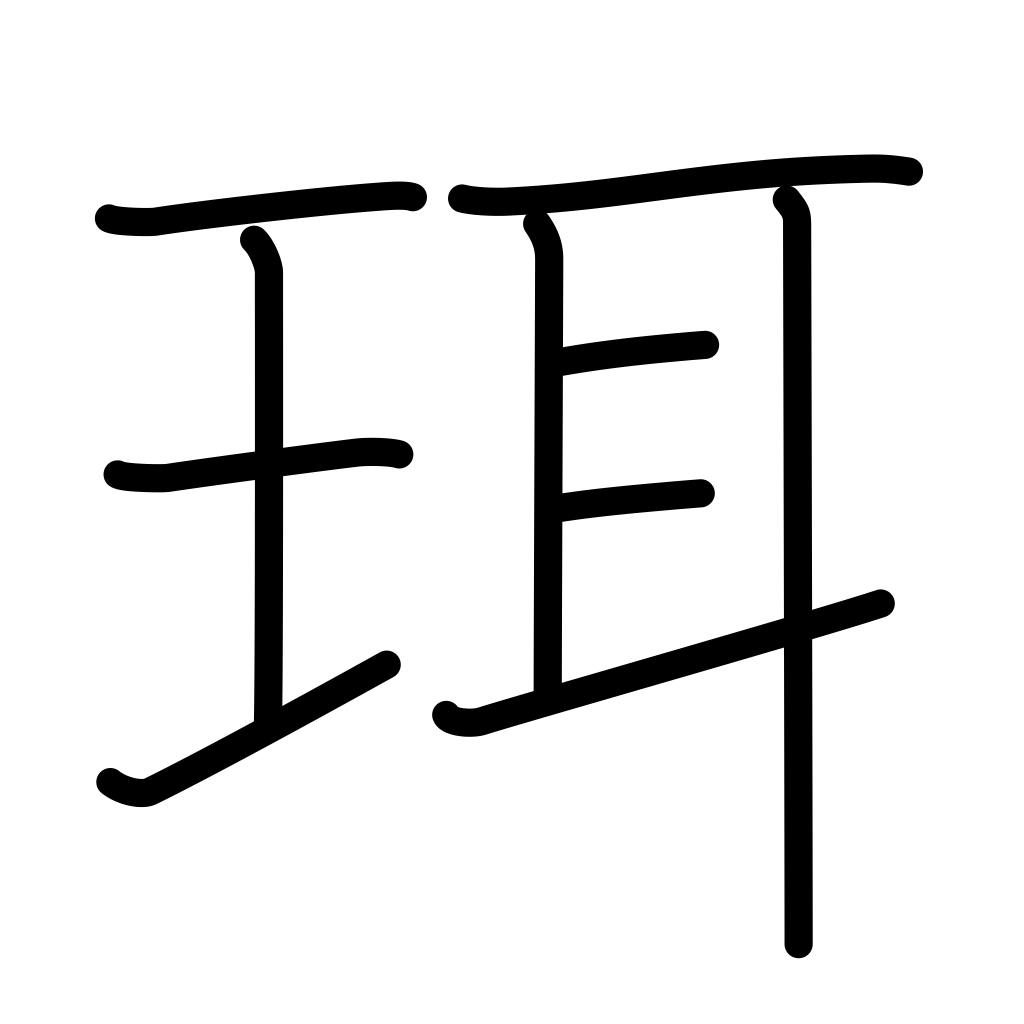
Meaning: ear bauble, hilt